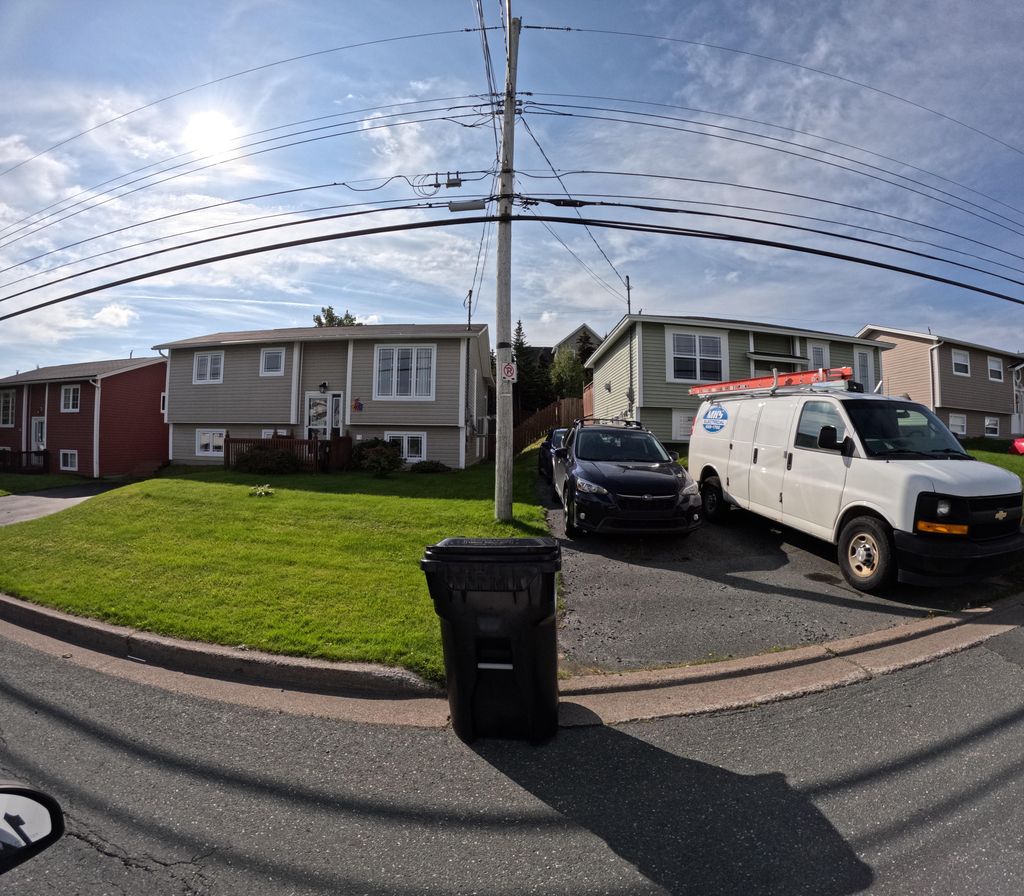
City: st_johns